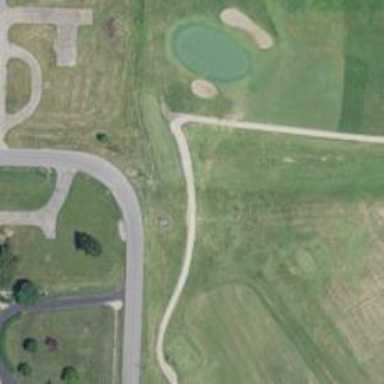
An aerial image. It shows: Service road used as golf cart path.